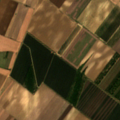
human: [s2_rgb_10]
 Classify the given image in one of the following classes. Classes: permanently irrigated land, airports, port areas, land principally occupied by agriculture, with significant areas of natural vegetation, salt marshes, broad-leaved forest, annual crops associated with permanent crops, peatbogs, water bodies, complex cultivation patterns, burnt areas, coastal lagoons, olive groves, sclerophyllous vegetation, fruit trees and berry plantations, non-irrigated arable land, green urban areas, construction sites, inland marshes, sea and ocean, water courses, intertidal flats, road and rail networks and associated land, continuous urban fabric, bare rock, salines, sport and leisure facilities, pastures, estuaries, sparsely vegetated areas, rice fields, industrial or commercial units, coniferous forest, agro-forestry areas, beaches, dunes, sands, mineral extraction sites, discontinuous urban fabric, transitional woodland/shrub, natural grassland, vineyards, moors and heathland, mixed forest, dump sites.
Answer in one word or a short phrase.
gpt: non-irrigated arable land, fruit trees and berry plantations